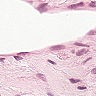
Metastatic tissue present: no